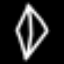
Label: diamond